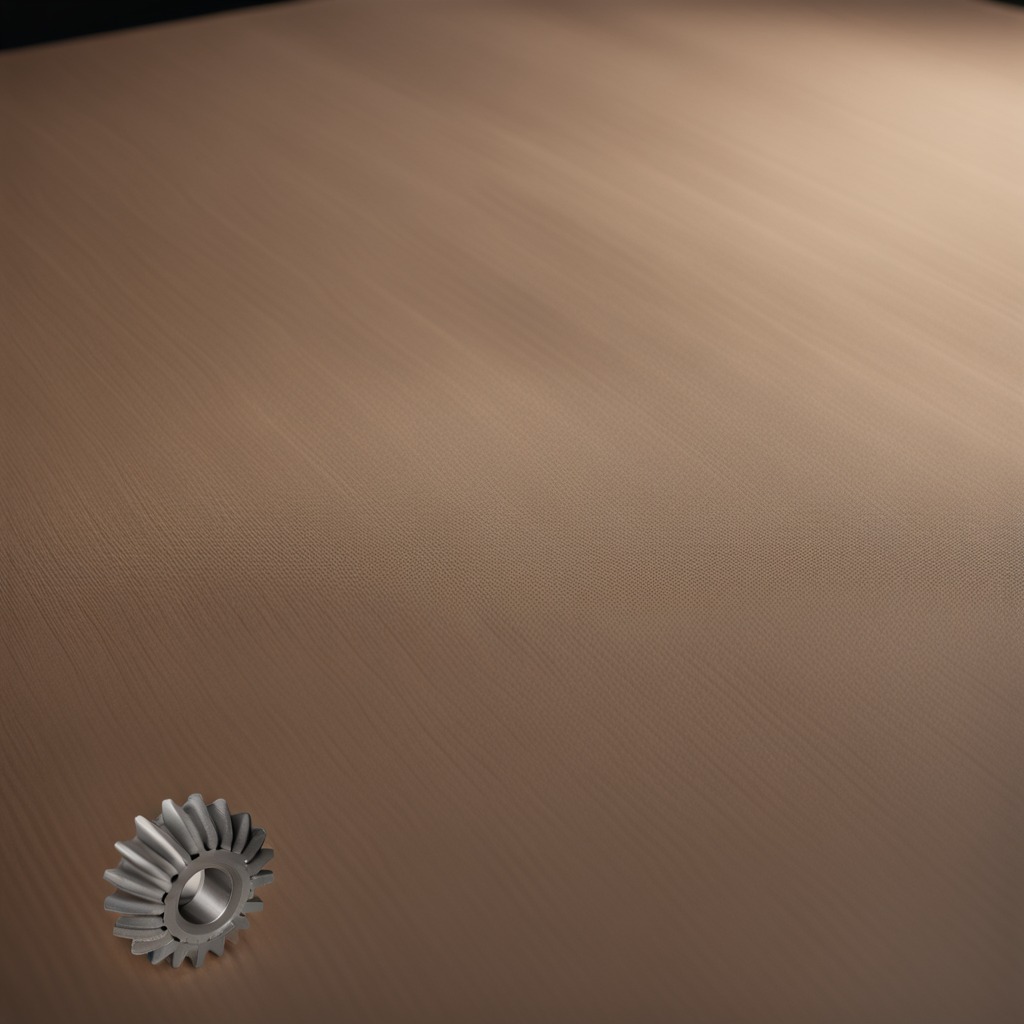
A steel gear with teeth is lying on the wooden table.